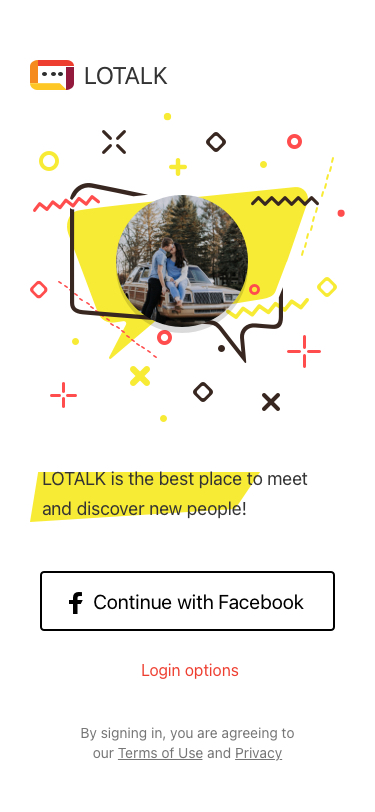
Text in this UI design:
Continue with Facebook
LOTALK is the best place to meet and discover new people!
By signing in, you are agreeing to our Terms of Use and Privacy Policy.
Login options
LOTALK